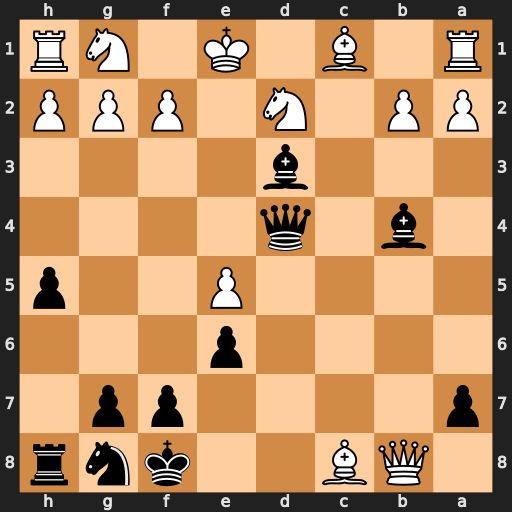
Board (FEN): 1QB2knr/p4pp1/4p3/4P2p/1b1q4/3b4/PP1N1PPP/R1B1K1NR
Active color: b
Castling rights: KQ
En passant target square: -
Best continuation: Qe4+ Kd1 Bc2#